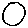
Label: circle